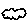
Label: cloud